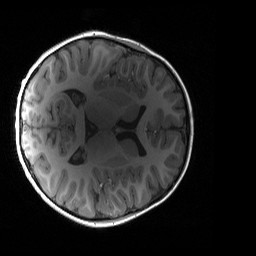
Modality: T1w
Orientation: axial
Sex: female
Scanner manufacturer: siemens
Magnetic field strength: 3 T
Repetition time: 1.9 s
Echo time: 0.00243 s